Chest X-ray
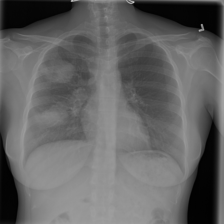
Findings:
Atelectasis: negative
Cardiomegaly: negative
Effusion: negative
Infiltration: negative
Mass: positive
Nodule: negative
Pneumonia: negative
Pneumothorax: negative
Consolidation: negative
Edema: negative
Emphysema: negative
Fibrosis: negative
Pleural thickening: negative
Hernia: negative